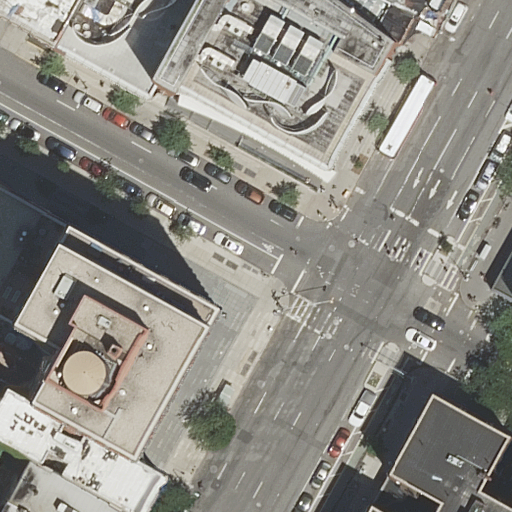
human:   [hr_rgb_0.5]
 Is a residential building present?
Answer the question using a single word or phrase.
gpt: yes

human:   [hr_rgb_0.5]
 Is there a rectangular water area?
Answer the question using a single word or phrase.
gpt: no

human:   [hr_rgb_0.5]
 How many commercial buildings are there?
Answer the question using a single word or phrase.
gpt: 0

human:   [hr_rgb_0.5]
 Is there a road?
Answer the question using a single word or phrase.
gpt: yes

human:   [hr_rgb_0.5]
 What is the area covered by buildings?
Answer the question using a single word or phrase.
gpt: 5422m2

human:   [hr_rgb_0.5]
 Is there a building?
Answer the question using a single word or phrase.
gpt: yes

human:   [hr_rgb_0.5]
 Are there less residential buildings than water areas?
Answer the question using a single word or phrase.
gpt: no

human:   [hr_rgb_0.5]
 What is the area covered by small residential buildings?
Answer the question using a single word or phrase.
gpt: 66m2

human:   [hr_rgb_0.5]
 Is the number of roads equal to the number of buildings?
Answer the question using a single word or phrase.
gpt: no

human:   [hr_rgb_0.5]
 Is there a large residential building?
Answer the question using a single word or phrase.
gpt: yes

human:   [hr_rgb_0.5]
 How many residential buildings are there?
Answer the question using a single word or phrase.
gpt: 10

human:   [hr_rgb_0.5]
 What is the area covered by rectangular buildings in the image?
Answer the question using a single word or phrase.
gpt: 1063m2

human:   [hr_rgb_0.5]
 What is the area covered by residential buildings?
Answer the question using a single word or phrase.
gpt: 5422m2

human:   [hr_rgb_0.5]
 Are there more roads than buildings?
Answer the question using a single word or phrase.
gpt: no

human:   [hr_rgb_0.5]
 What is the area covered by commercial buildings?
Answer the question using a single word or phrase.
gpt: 0m2

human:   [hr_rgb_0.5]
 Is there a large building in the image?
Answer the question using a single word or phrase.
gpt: yes

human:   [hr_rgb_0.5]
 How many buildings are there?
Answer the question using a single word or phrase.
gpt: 10

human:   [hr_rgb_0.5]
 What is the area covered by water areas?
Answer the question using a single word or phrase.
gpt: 0m2

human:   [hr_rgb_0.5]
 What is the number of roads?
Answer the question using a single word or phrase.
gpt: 5

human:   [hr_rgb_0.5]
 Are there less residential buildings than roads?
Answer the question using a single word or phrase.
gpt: no

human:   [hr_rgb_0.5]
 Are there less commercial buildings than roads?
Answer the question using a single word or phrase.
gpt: yes

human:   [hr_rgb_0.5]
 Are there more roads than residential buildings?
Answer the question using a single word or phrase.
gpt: no

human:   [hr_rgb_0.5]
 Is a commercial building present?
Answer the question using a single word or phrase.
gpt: no

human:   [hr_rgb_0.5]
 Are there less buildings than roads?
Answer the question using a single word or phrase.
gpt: no

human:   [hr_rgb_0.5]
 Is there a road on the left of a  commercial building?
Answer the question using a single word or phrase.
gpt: no

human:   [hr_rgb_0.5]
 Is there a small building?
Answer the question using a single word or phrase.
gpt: yes

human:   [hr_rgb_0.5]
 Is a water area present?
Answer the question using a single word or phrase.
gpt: no

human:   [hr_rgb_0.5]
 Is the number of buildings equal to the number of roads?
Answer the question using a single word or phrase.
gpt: no

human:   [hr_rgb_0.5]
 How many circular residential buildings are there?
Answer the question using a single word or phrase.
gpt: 0

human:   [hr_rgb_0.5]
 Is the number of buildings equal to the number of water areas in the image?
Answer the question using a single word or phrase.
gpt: no

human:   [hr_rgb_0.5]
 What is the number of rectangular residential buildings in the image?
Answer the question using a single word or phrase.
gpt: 6

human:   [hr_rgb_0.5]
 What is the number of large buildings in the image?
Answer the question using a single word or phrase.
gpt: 3

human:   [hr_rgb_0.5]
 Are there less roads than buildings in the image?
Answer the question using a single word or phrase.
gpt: yes

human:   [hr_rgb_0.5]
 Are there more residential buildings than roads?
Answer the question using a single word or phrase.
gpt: yes

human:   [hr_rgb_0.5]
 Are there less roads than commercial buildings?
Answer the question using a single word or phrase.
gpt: no

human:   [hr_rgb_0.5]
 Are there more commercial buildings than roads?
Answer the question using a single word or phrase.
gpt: no

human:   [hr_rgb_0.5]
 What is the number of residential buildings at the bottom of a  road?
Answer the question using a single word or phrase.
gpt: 6

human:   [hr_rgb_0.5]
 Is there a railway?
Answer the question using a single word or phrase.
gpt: no

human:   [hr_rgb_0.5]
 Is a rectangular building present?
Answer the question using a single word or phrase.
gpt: yes

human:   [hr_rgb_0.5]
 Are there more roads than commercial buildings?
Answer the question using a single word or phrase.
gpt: yes

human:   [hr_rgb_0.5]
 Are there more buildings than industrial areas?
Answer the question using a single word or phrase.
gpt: yes

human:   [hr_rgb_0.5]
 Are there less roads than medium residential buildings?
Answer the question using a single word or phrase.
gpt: no

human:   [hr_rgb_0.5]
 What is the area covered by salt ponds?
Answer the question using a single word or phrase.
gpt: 0m2

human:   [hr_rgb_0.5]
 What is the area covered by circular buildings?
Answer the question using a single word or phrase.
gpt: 0m2

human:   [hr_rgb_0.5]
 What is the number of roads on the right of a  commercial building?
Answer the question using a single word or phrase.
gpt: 0

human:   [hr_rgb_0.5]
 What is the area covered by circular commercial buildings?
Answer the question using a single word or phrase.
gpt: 0m2

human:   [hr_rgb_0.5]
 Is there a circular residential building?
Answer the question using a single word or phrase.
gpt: no

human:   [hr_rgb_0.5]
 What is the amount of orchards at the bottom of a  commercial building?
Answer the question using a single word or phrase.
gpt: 0

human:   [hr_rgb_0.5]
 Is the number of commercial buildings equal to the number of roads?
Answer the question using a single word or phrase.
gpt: no

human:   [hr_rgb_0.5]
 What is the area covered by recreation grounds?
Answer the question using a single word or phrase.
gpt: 0m2

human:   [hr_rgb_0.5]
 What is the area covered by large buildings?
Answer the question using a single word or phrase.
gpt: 4451m2

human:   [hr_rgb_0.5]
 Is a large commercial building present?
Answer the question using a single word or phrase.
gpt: no

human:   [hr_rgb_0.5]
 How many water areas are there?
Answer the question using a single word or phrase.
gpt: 0

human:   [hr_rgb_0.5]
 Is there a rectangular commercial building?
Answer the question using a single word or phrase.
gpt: no

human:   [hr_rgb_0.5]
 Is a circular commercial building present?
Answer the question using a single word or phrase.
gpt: no

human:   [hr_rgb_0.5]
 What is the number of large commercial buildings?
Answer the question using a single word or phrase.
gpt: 0

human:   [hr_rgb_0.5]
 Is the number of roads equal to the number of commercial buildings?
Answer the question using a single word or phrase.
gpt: no

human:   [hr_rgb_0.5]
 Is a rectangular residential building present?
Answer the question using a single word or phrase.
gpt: yes

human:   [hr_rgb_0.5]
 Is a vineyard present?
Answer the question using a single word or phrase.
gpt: no

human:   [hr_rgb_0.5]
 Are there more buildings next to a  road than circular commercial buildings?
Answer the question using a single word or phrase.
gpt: yes

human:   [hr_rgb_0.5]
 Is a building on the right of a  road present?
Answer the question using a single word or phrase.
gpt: yes

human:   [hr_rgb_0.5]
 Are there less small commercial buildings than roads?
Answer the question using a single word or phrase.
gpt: yes

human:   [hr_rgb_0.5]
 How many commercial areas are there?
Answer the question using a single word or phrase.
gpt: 0

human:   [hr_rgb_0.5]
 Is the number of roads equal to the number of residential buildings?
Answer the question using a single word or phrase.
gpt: no